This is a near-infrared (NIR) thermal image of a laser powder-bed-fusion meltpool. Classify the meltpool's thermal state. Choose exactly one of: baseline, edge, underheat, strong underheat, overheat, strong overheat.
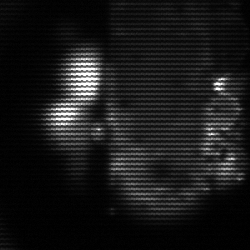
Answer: strong underheat